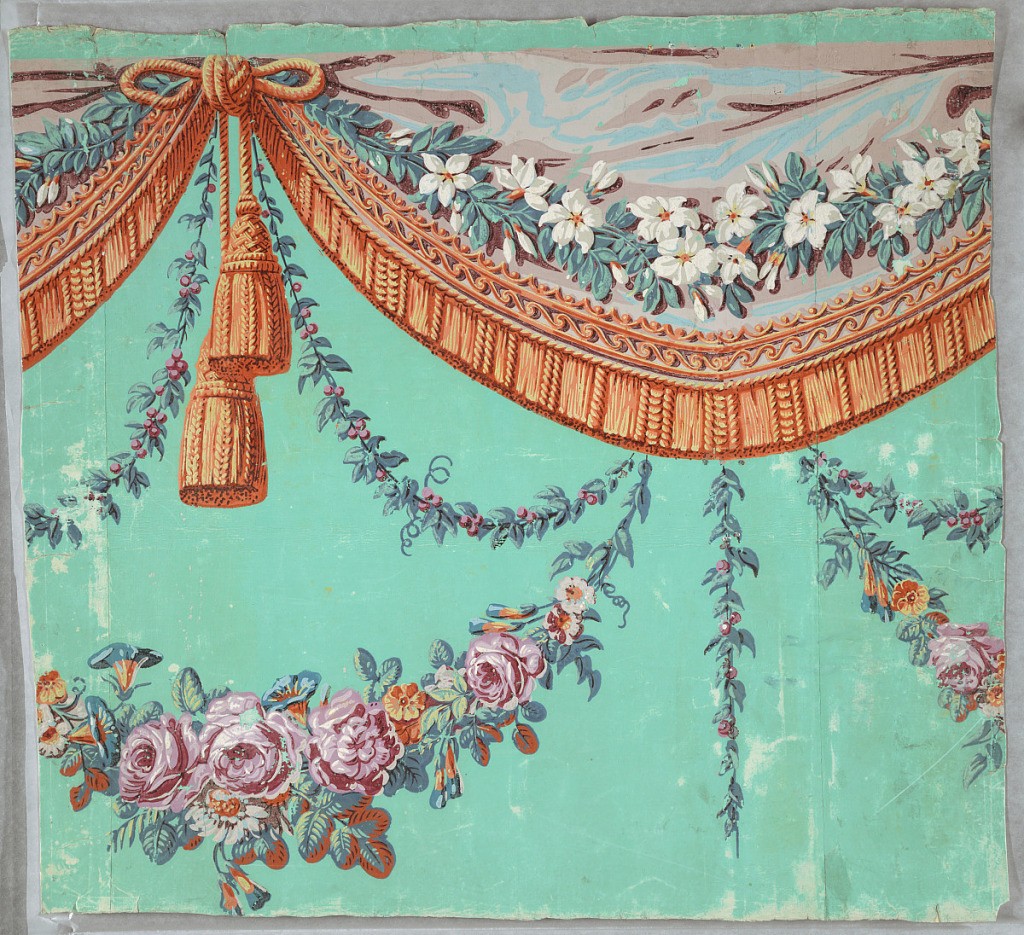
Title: Frieze
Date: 1815–20
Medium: Block printed on handmade paper
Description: Lavender silk satin drapery swag caught up with tasseled orange cord. Festoons of flowers below. Green ground.